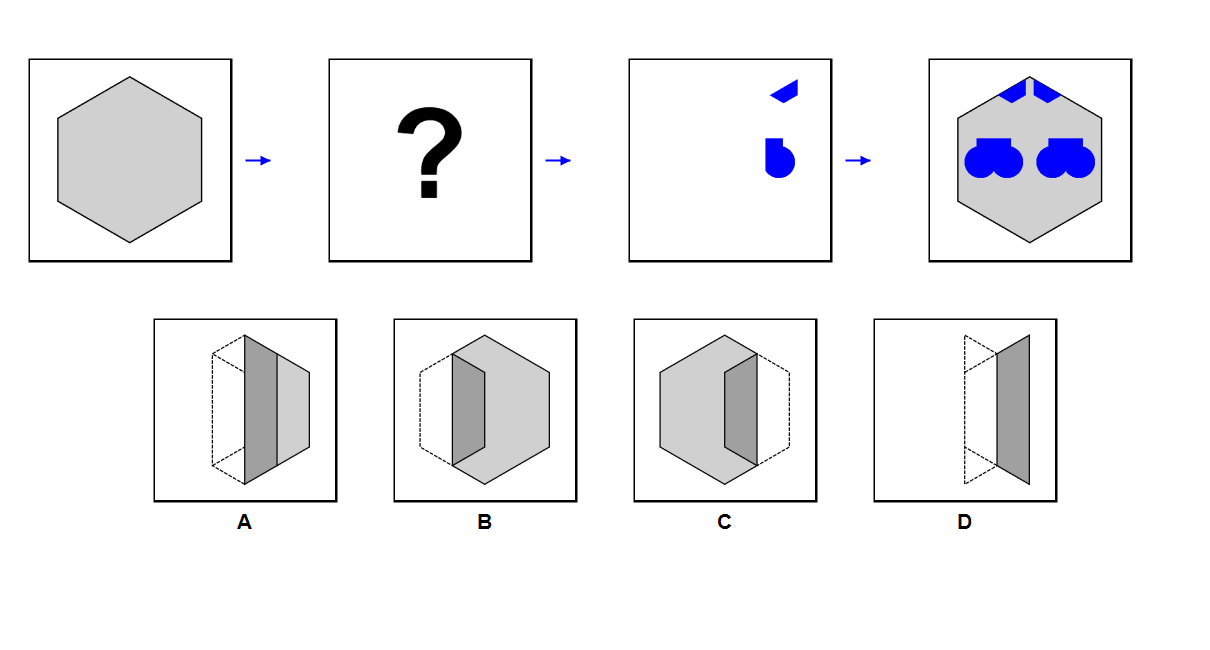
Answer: C